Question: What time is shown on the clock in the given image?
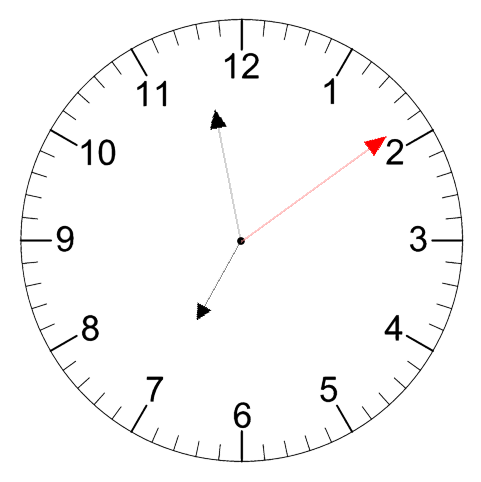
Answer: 06:58:09